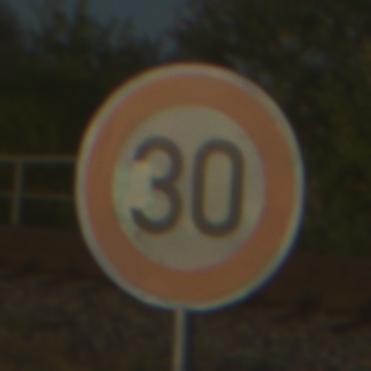
Verkehrszeichen: Geschwindigkeit30
Umgebung: Outdoor, RoadRail
Tageszeit: SunriseSunset
Wetter: Clear
Licht: Natural
Jahreszeit: NotSpecified
Kontrast: HighContrast